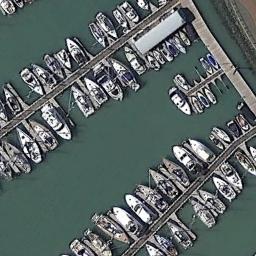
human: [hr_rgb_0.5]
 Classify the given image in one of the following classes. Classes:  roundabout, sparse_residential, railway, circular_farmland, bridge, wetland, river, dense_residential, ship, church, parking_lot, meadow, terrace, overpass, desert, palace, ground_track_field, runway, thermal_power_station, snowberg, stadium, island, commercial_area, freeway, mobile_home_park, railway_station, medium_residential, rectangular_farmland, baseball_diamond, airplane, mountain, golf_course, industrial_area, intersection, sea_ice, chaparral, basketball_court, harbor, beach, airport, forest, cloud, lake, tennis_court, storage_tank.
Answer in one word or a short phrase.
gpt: harbor